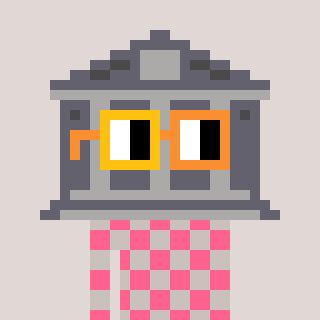
a pixel art character with square yellow and orange glasses, a bank-shaped head and a foggrey-colored body on a warm background